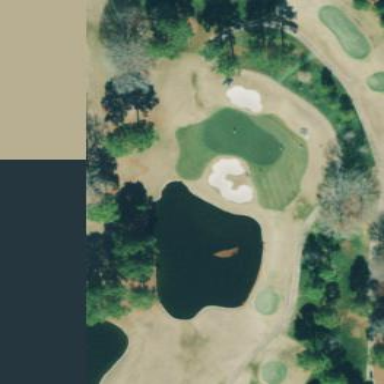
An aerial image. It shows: Water hazard on golf course.